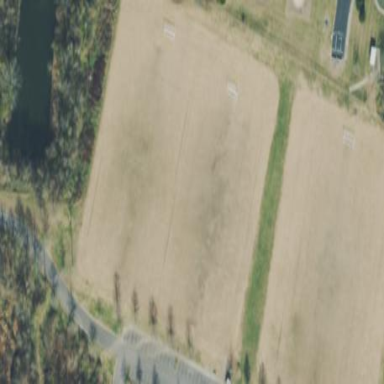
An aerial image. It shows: Soccer pitch for leisure land activities.